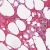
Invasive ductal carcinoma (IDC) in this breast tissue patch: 0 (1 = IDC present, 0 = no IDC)